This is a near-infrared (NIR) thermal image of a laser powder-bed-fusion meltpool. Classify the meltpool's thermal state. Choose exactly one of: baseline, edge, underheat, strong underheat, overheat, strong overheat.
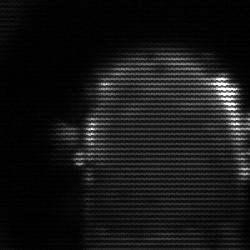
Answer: baseline